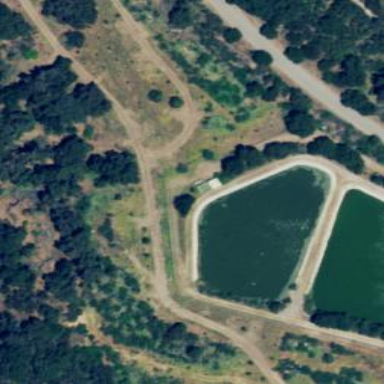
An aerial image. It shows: Water storage reservoir used for land purposes.